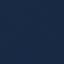
Label: SeaLake